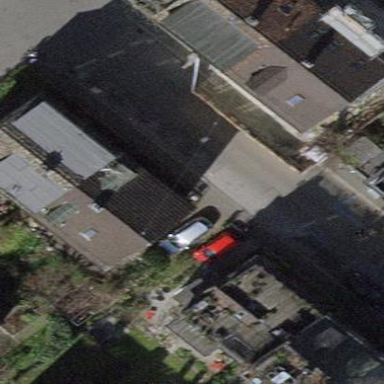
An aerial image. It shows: Semi-detached house.